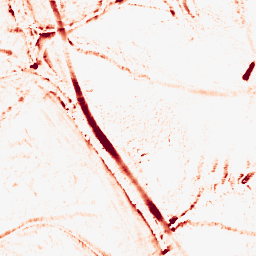
Category: morphological
Decomposition family: morphological_ellipse
Decomposition parameters: operation: opening
width: 10
height: 10
Upsampling method: cubic_mitchell
Upsampling parameters: scale: 8
Upsampling scale: 8